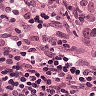
Metastatic tissue present: yes